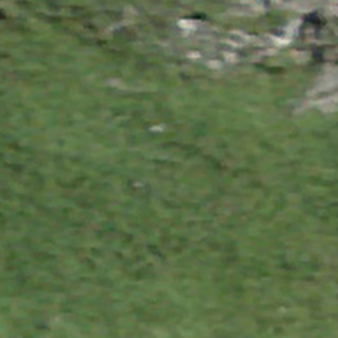
Label: other